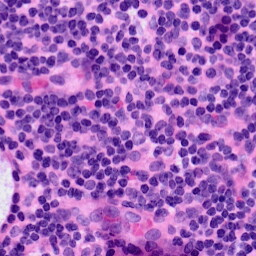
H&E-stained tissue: LymphNode